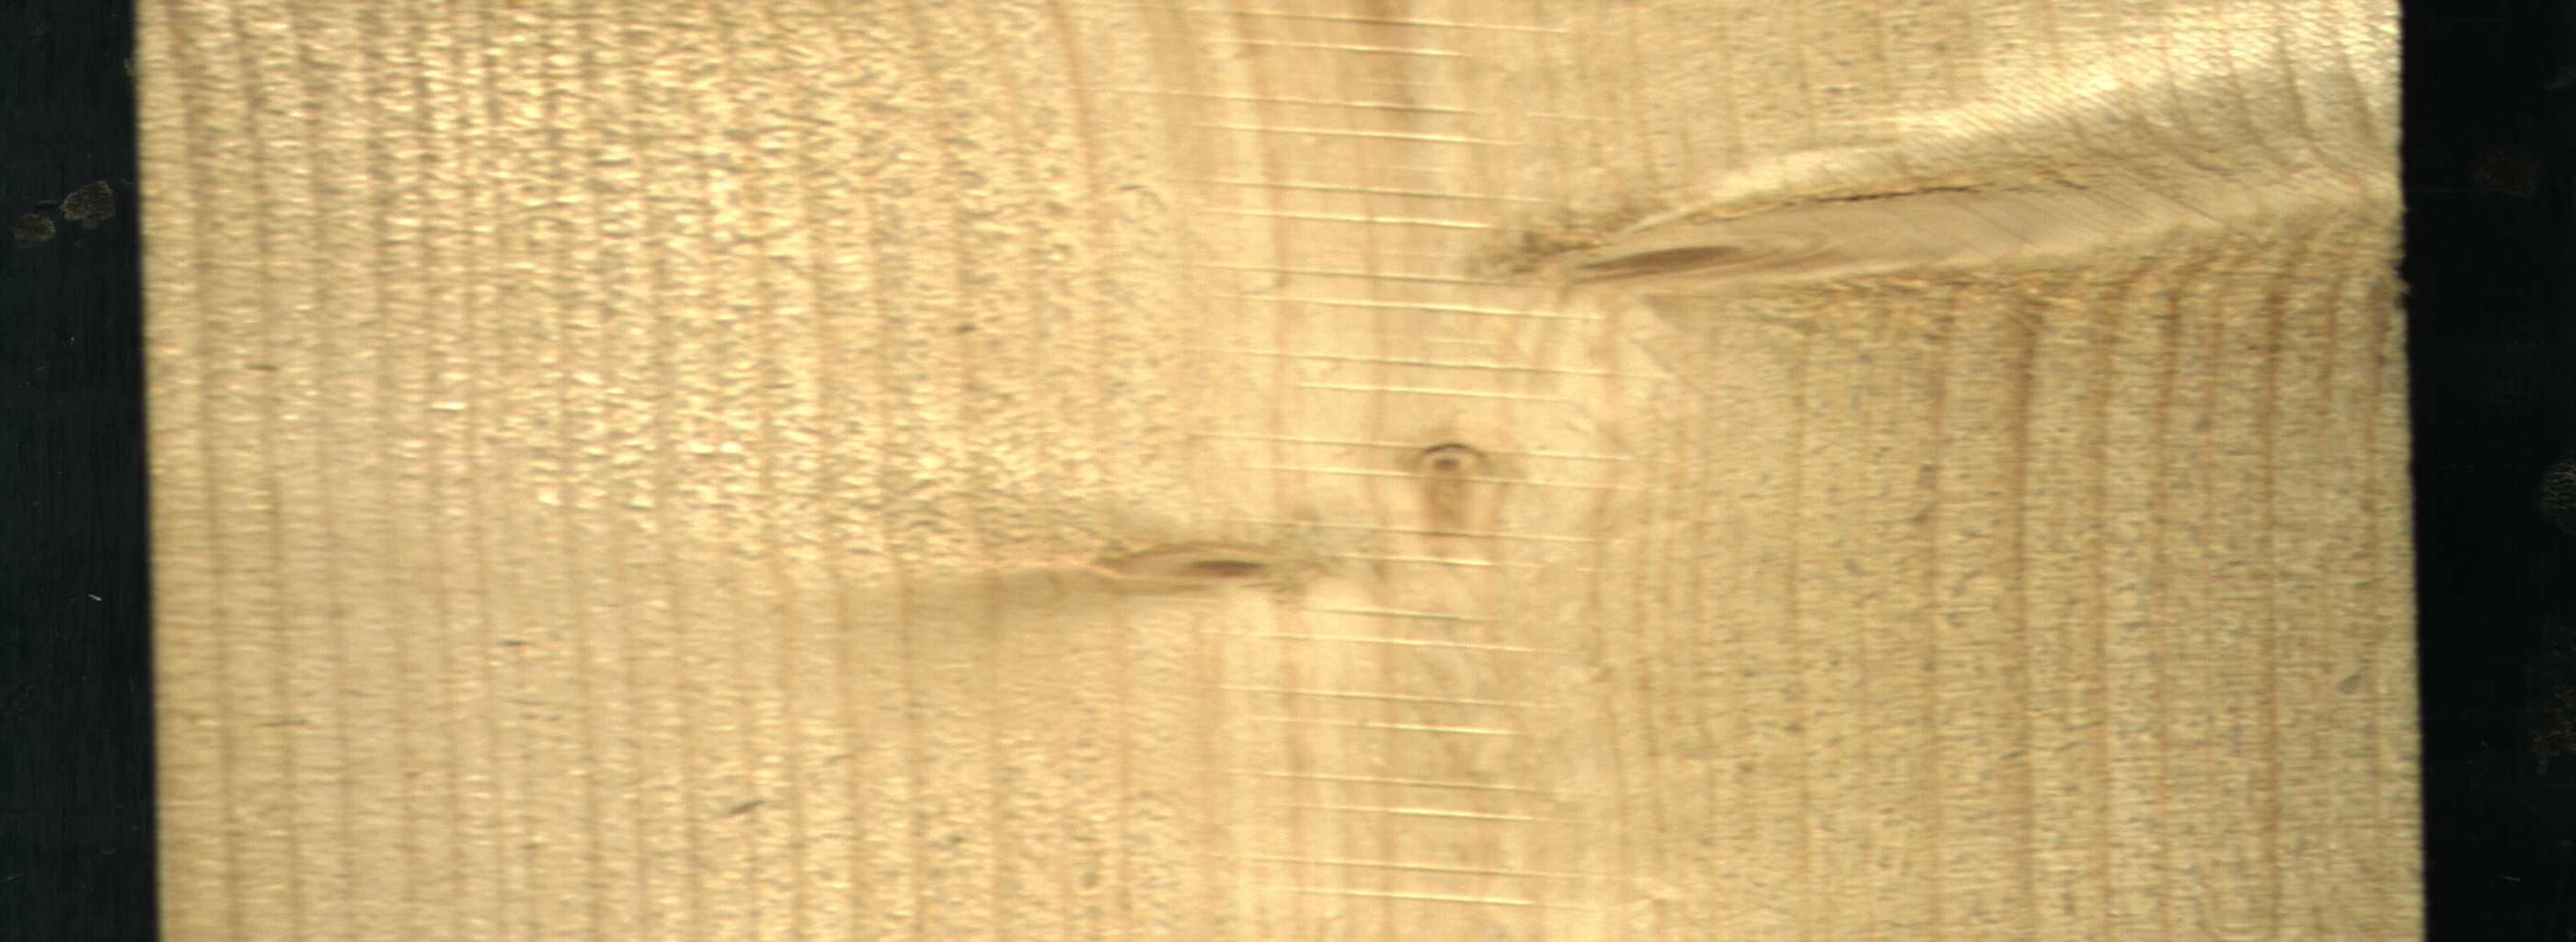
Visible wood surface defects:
Live_Knot
Live_Knot
Live_Knot